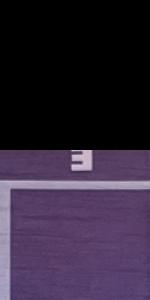
Label: Empty